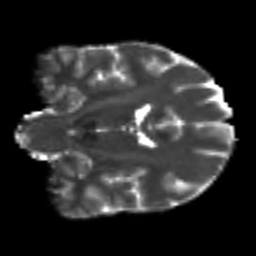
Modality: T2w
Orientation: coronal
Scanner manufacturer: siemens
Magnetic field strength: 3 T
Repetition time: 7.8 s
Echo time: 0.09 s